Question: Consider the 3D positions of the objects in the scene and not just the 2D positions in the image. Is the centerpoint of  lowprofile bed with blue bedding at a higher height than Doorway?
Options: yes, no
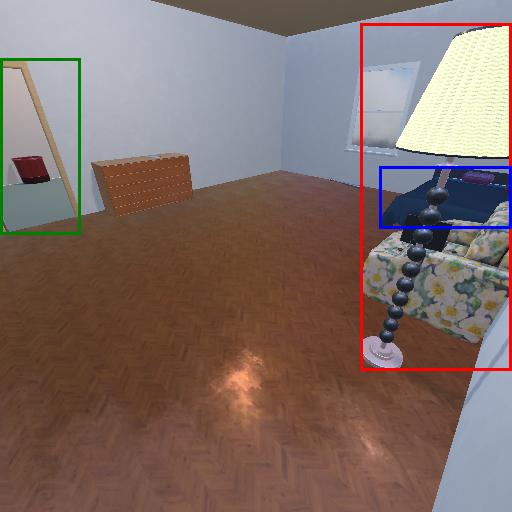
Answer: yes